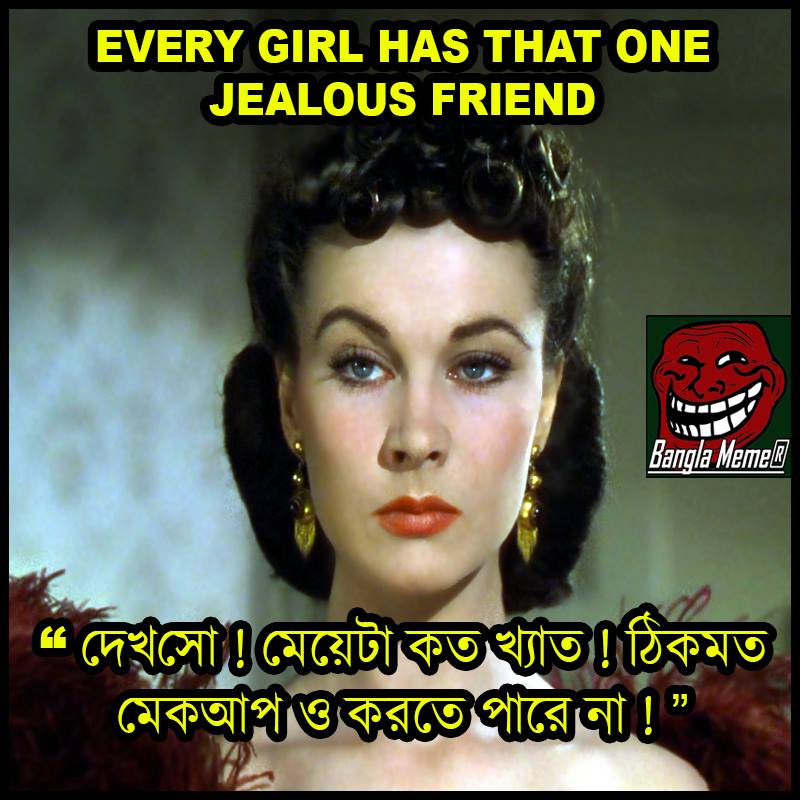
Text: EVERY GIRL HAS THAT ONE JEALOUS FRIEND   "দেখসো ! মেয়েটা কত খ্যাত ! ঠিকমত মেকআপ ও করতে পারে না ! "
Label: Hate
Hate category: Personal Offence
Targeted group: Individual